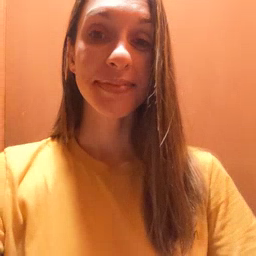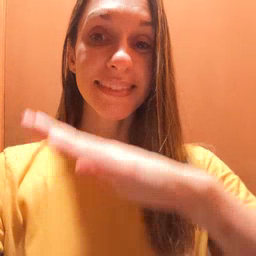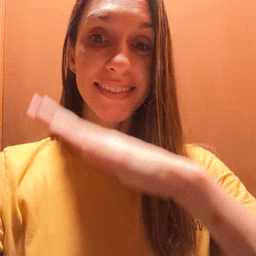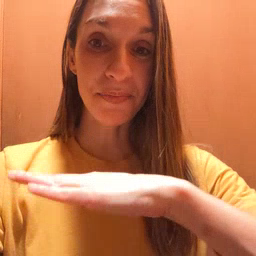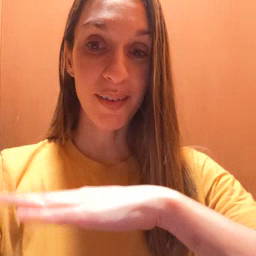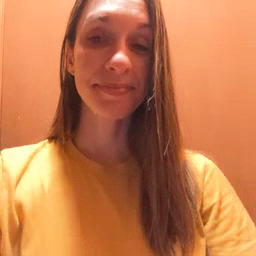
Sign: table